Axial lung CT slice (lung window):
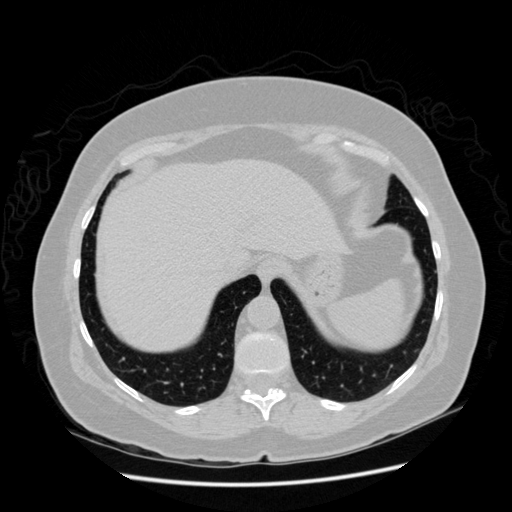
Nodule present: no